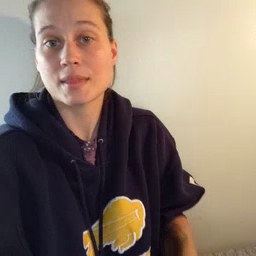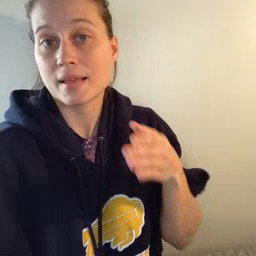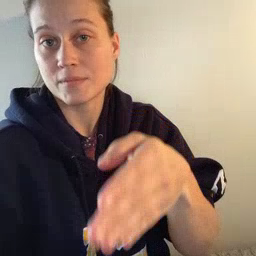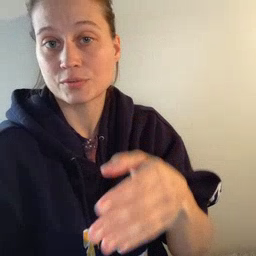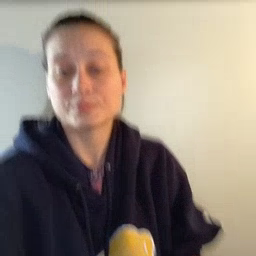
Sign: after